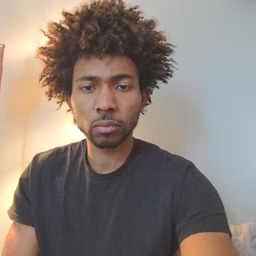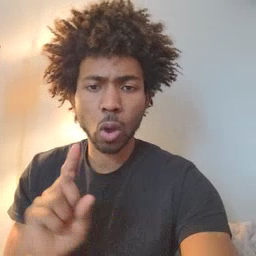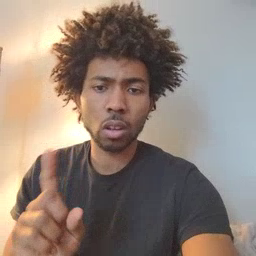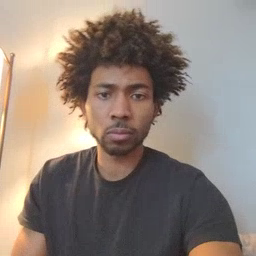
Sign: where